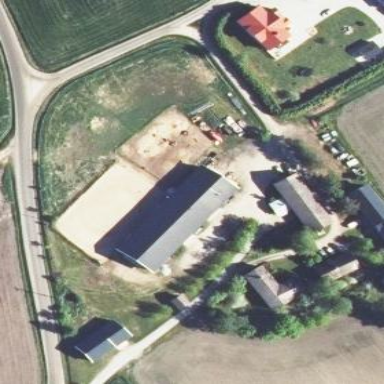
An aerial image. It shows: Manege building.